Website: macys
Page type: billing-address
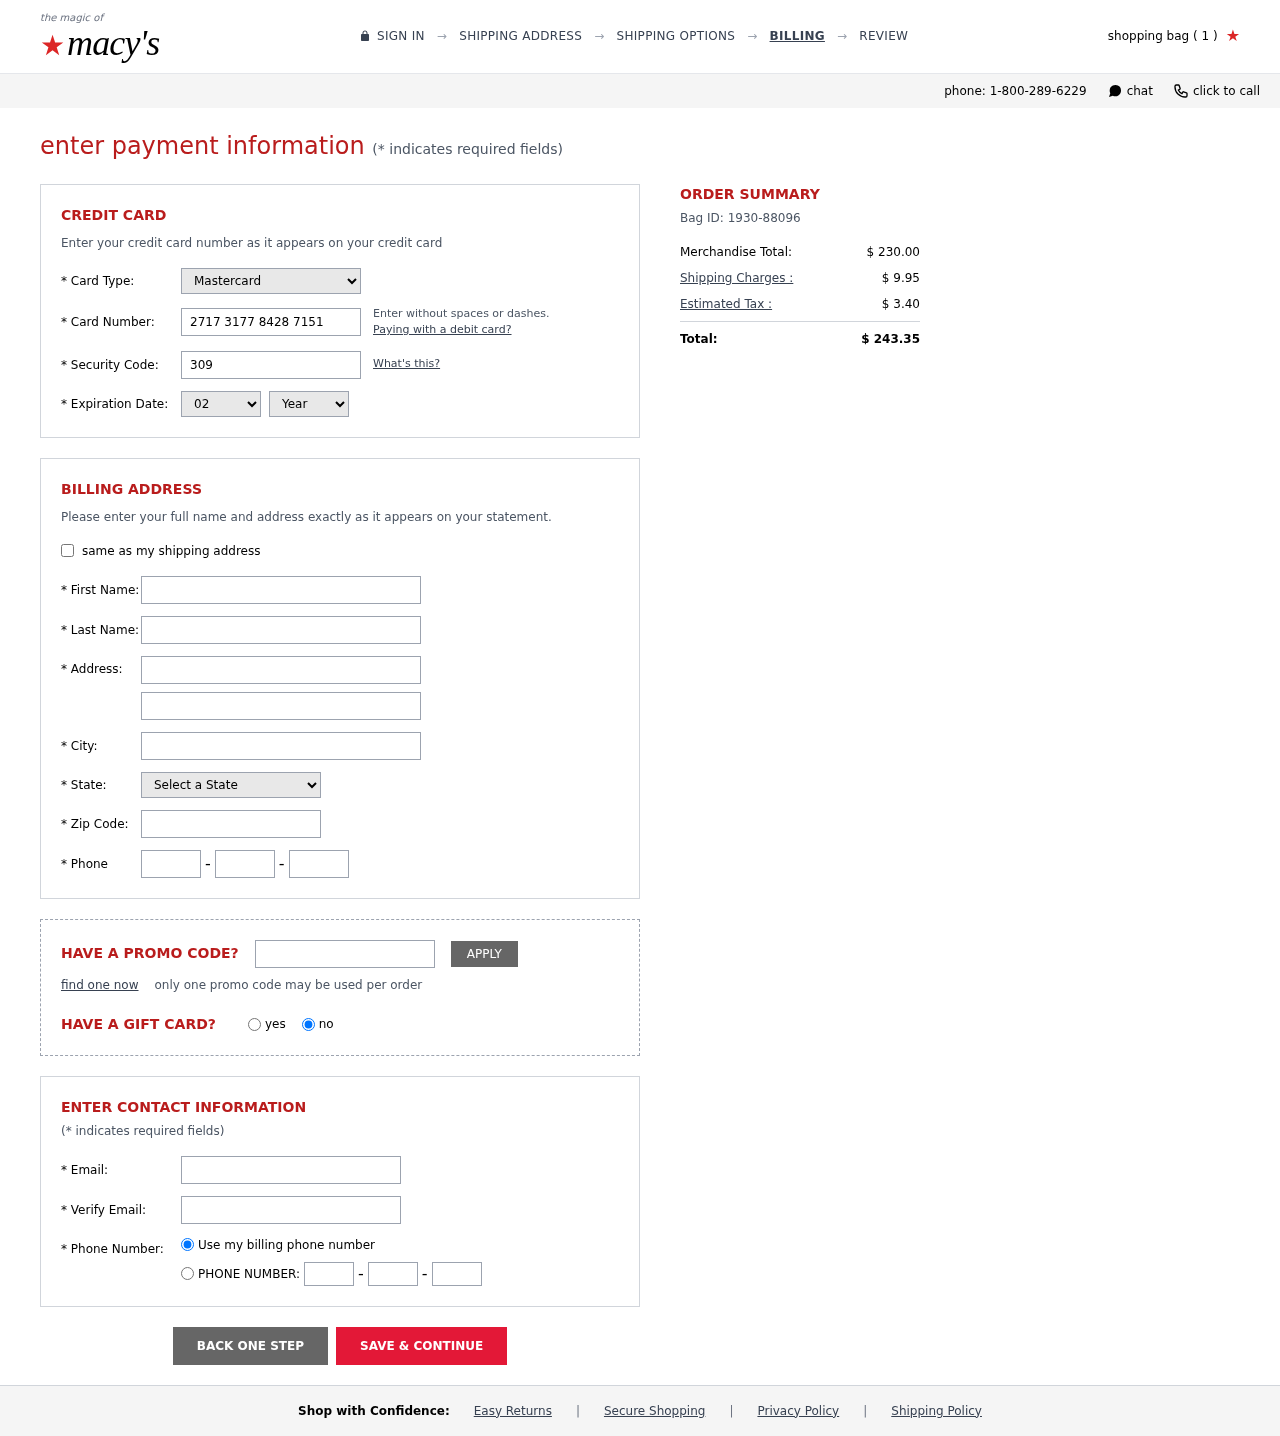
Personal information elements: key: PII_CARD_CVV
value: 309
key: PII_CARD_EXPIRY_MONTH
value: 02
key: PII_CARD_EXPIRY_YEAR
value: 30
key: PII_CARD_NUMBER
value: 2717 3177 8428 7151
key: PII_CARD_TYPE
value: Mastercard
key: PII_CITY
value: Amyfurt
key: PII_EMAIL
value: linda_green@yahoo.com
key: PII_FIRSTNAME
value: Linda
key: PII_LASTNAME
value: Green
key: PII_PHONE_AREA
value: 622
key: PII_PHONE_PREFIX
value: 825
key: PII_PHONE_SUFFIX
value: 6405
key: PII_POSTCODE
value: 01133
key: PII_STATE_ABBR
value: NC
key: PII_STREET
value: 028 Anderson Ways Apt. 659
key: PII_STREET2
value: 98840 Nguyen Street
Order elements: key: ORDER_NUM_ITEMS
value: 1
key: ORDER_ID
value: Bag ID: 1930-88096
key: ORDER_SUBTOTAL
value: $ 230.00
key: ORDER_SHIPPING_COST
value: $ 9.95
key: ORDER_TAX
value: $ 3.40
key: ORDER_TOTAL
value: $ 243.35